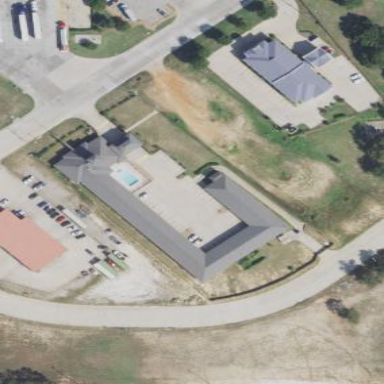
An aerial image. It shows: Hotel that is classified as motel for tourism.